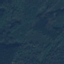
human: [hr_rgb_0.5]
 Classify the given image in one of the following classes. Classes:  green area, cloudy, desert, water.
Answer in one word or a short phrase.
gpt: green area